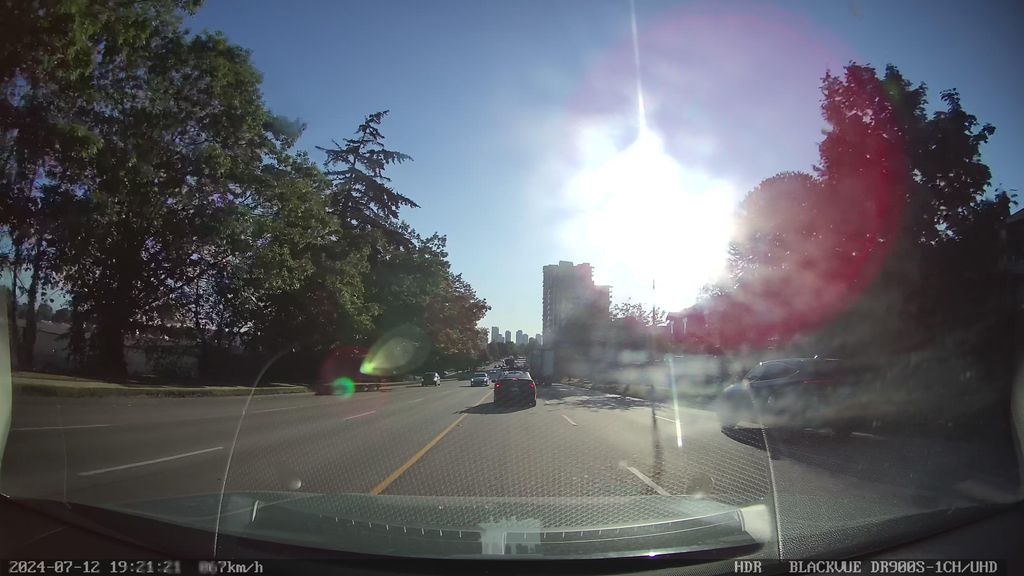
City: vancouver